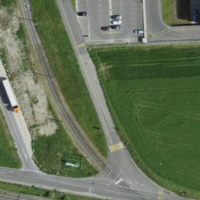
EUNIS habitat code: 55
Species observed at this site:
Cichorium intybus
Daucus carota